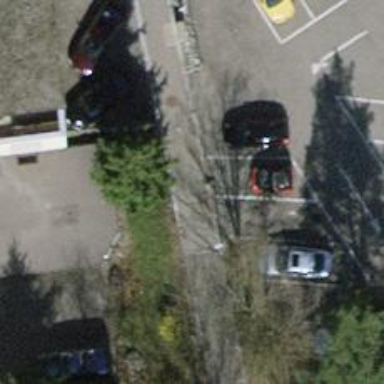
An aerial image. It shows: Bollard.